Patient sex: M
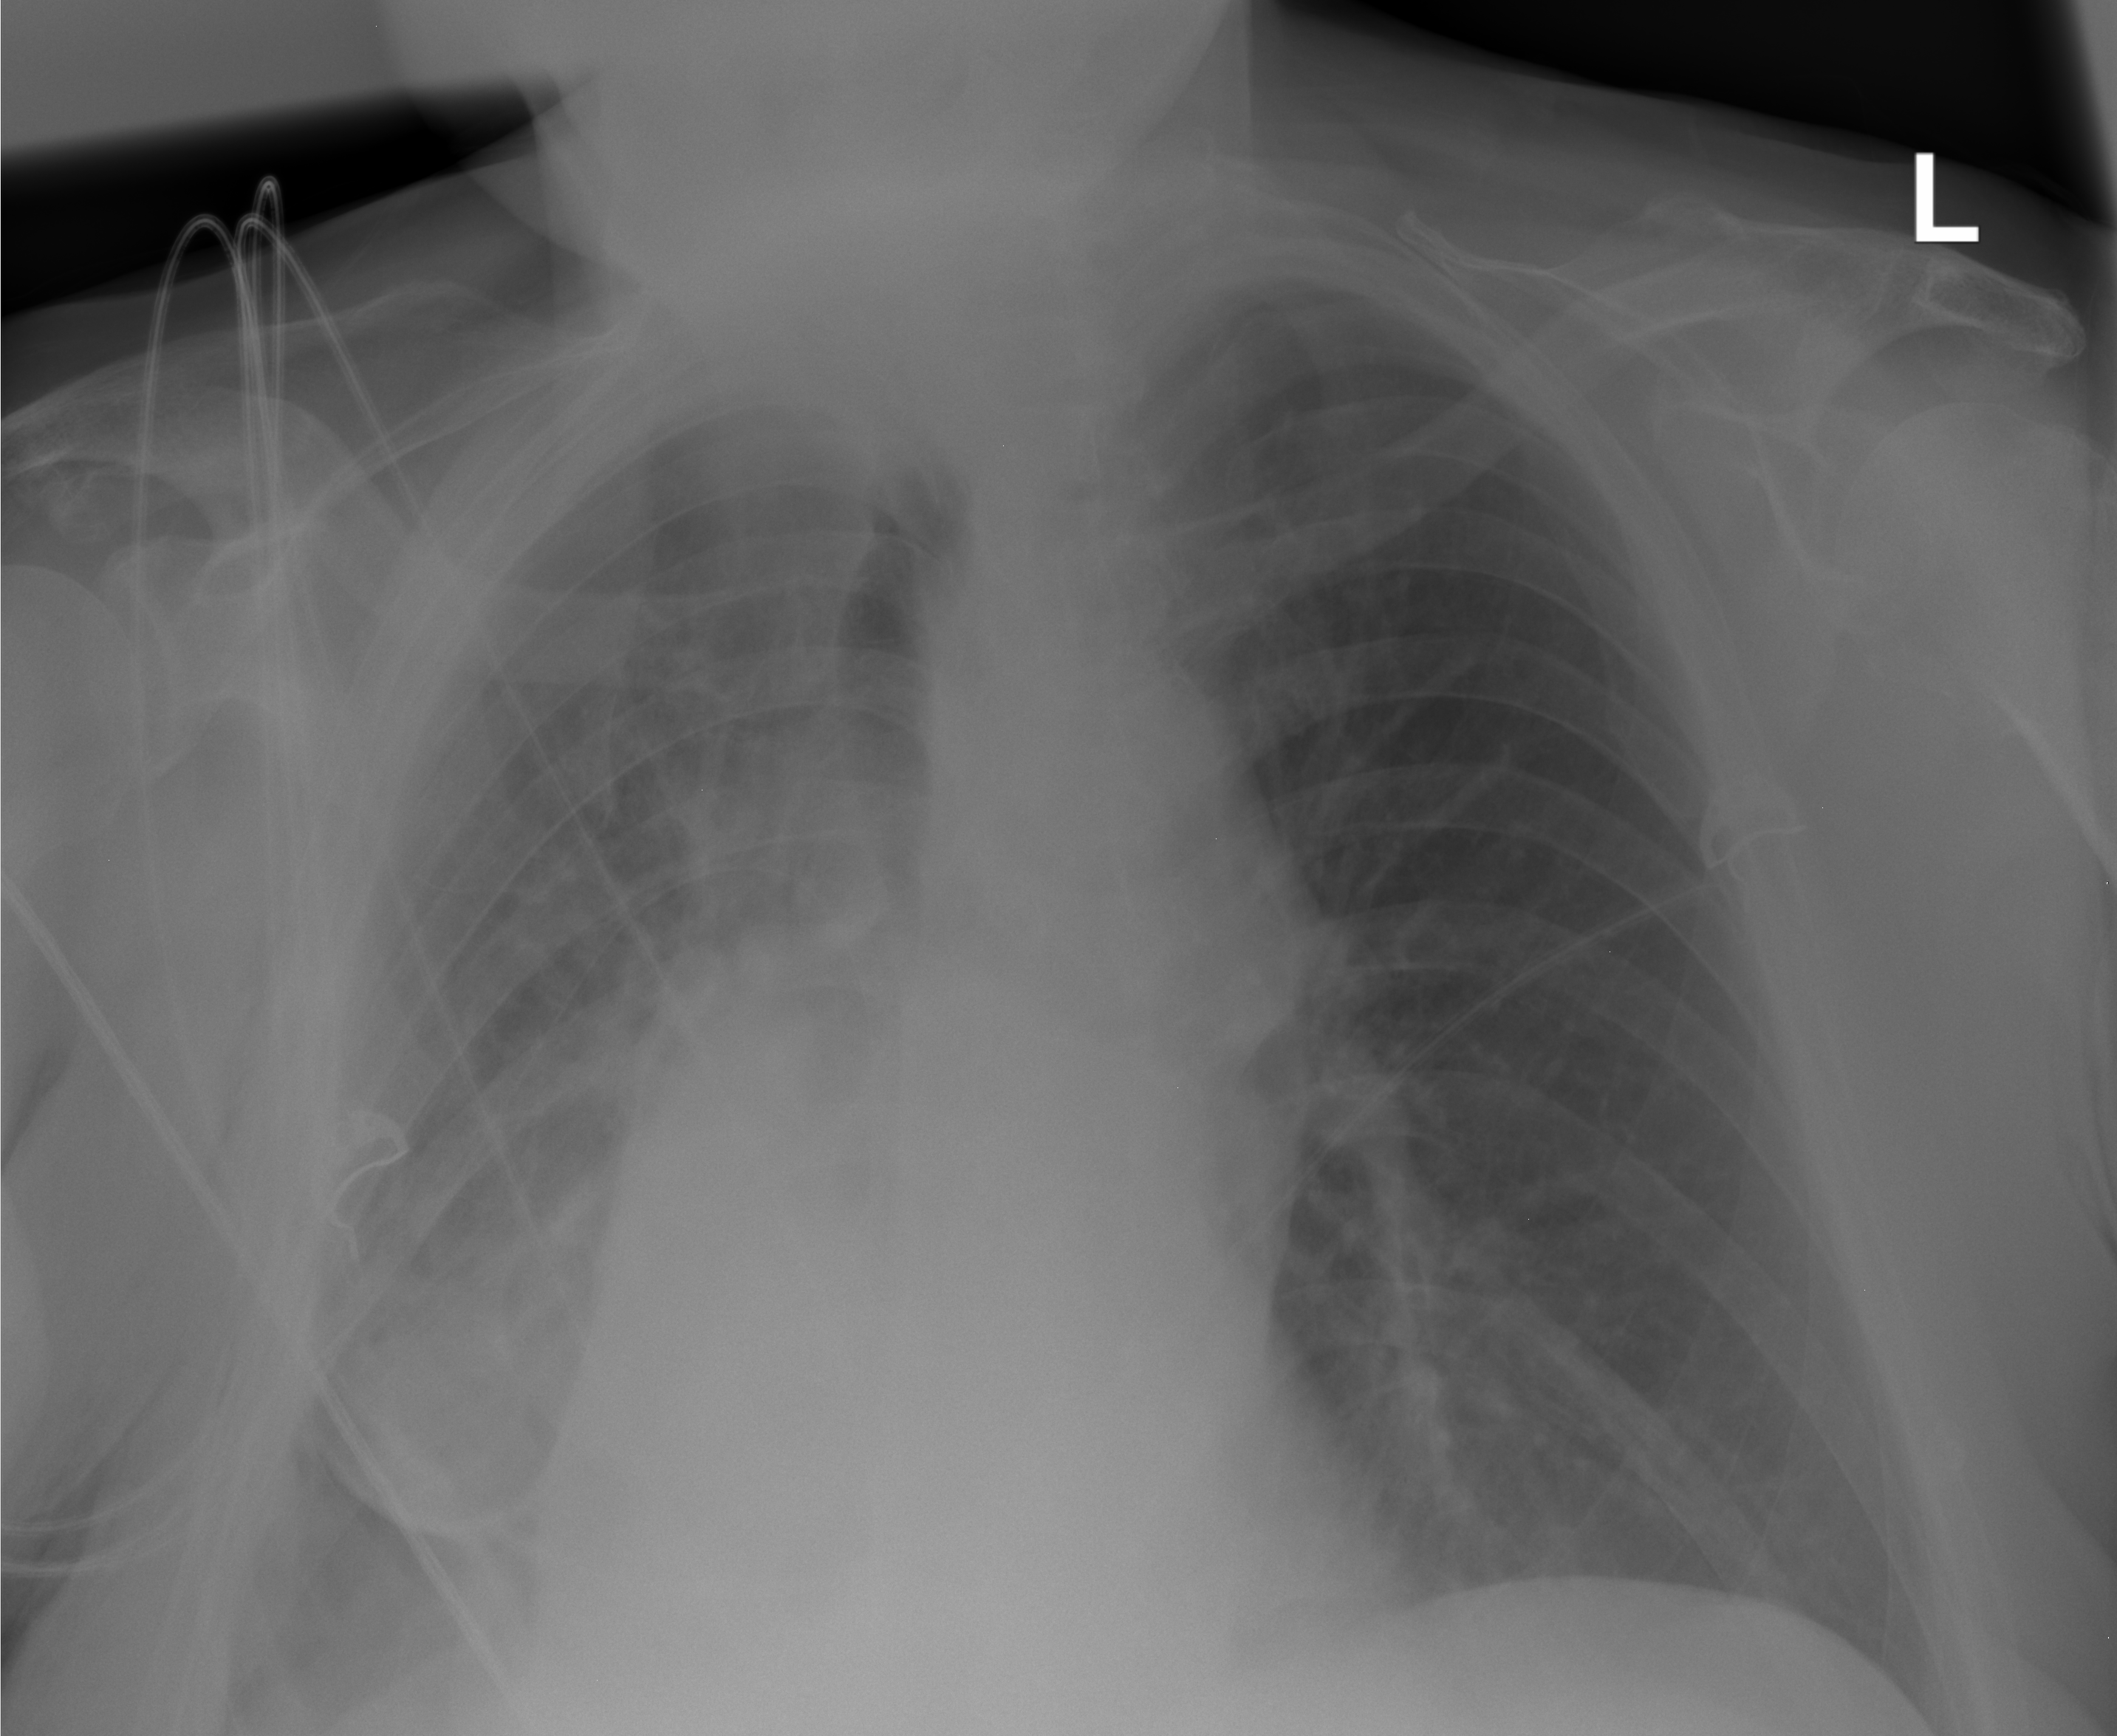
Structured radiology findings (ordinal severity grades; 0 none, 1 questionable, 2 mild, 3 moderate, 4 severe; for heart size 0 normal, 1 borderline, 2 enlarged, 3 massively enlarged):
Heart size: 0
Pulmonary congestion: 0
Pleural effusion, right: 2
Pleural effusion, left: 0
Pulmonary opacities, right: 0
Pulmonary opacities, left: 0
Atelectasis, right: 2
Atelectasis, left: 0